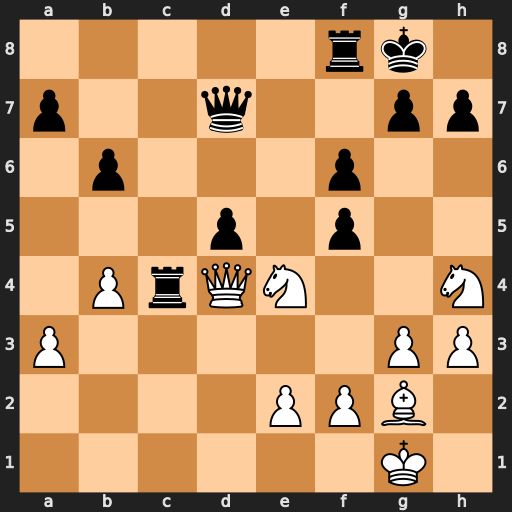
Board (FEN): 5rk1/p2q2pp/1p3p2/3p1p2/1PrQN2N/P5PP/4PPB1/6K1
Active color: w
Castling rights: -
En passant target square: -
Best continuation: Nxf6+ Rxf6 Bxd5+ Kf8 Qxc4